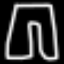
Label: pants